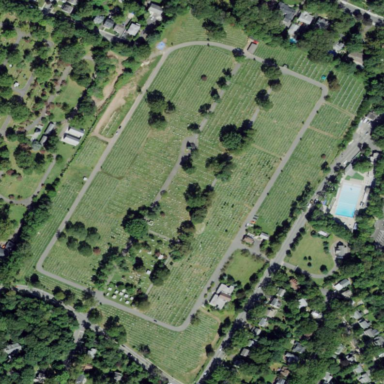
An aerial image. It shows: Cemetery.